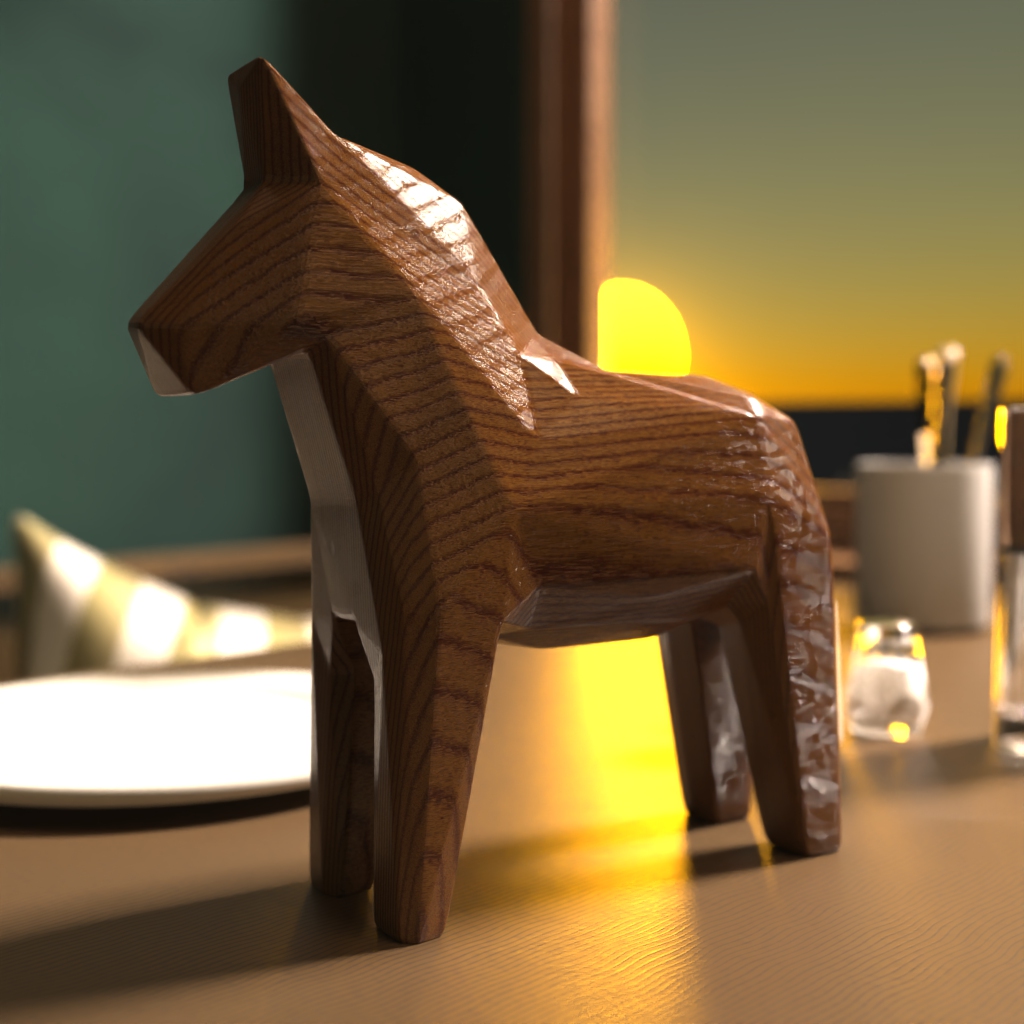
A high quality rendering of a dalahest_oak dalecarlian horse figurine made of varnished dark oak standing on a wooden table in an a sunset landscape with sunset lighting,long-shot from the left, 50 mm, f 5.6